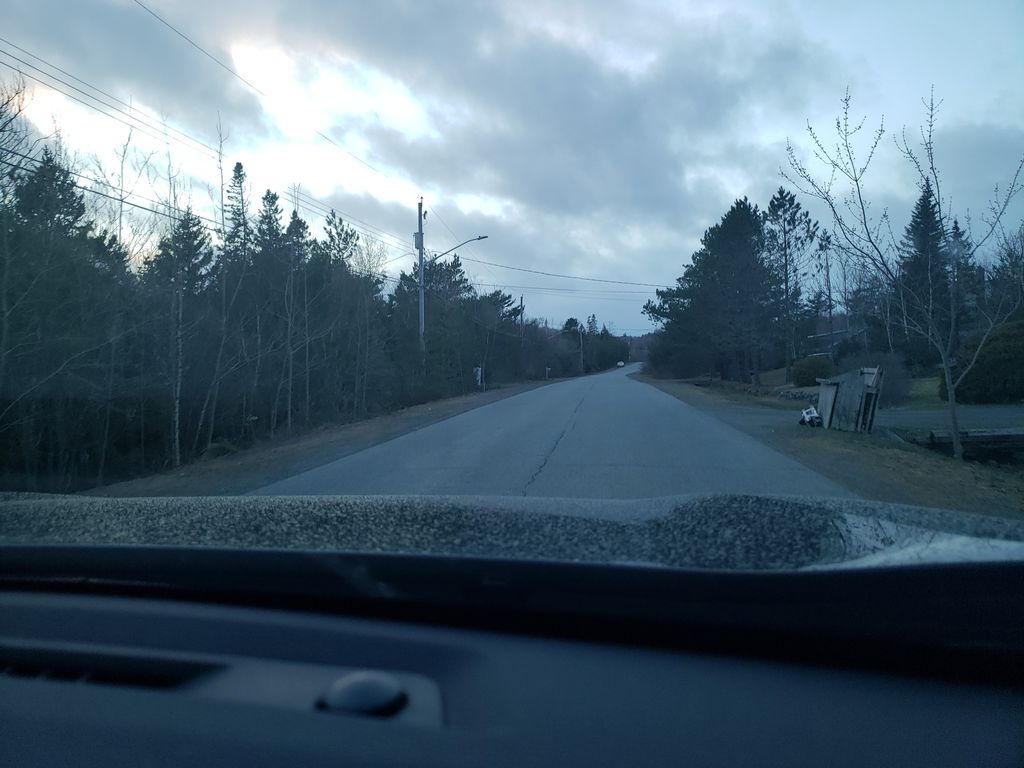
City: halifax